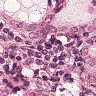
Metastatic tissue present: yes